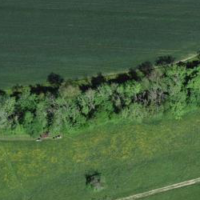
EUNIS habitat code: 52
Species observed at this site:
Fagus sylvatica